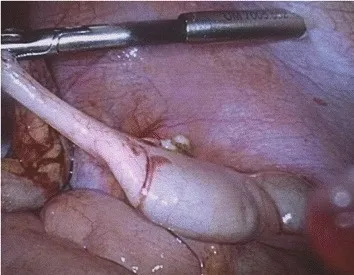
Intraoperative situs with an inflamed phlegmonous appendix. The suboptimal shooting angle and range make the observation of the anatomical relations difficult, which reflects the real-life surgical situation.
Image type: medical_photograph (other_medical_photograph)